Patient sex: M
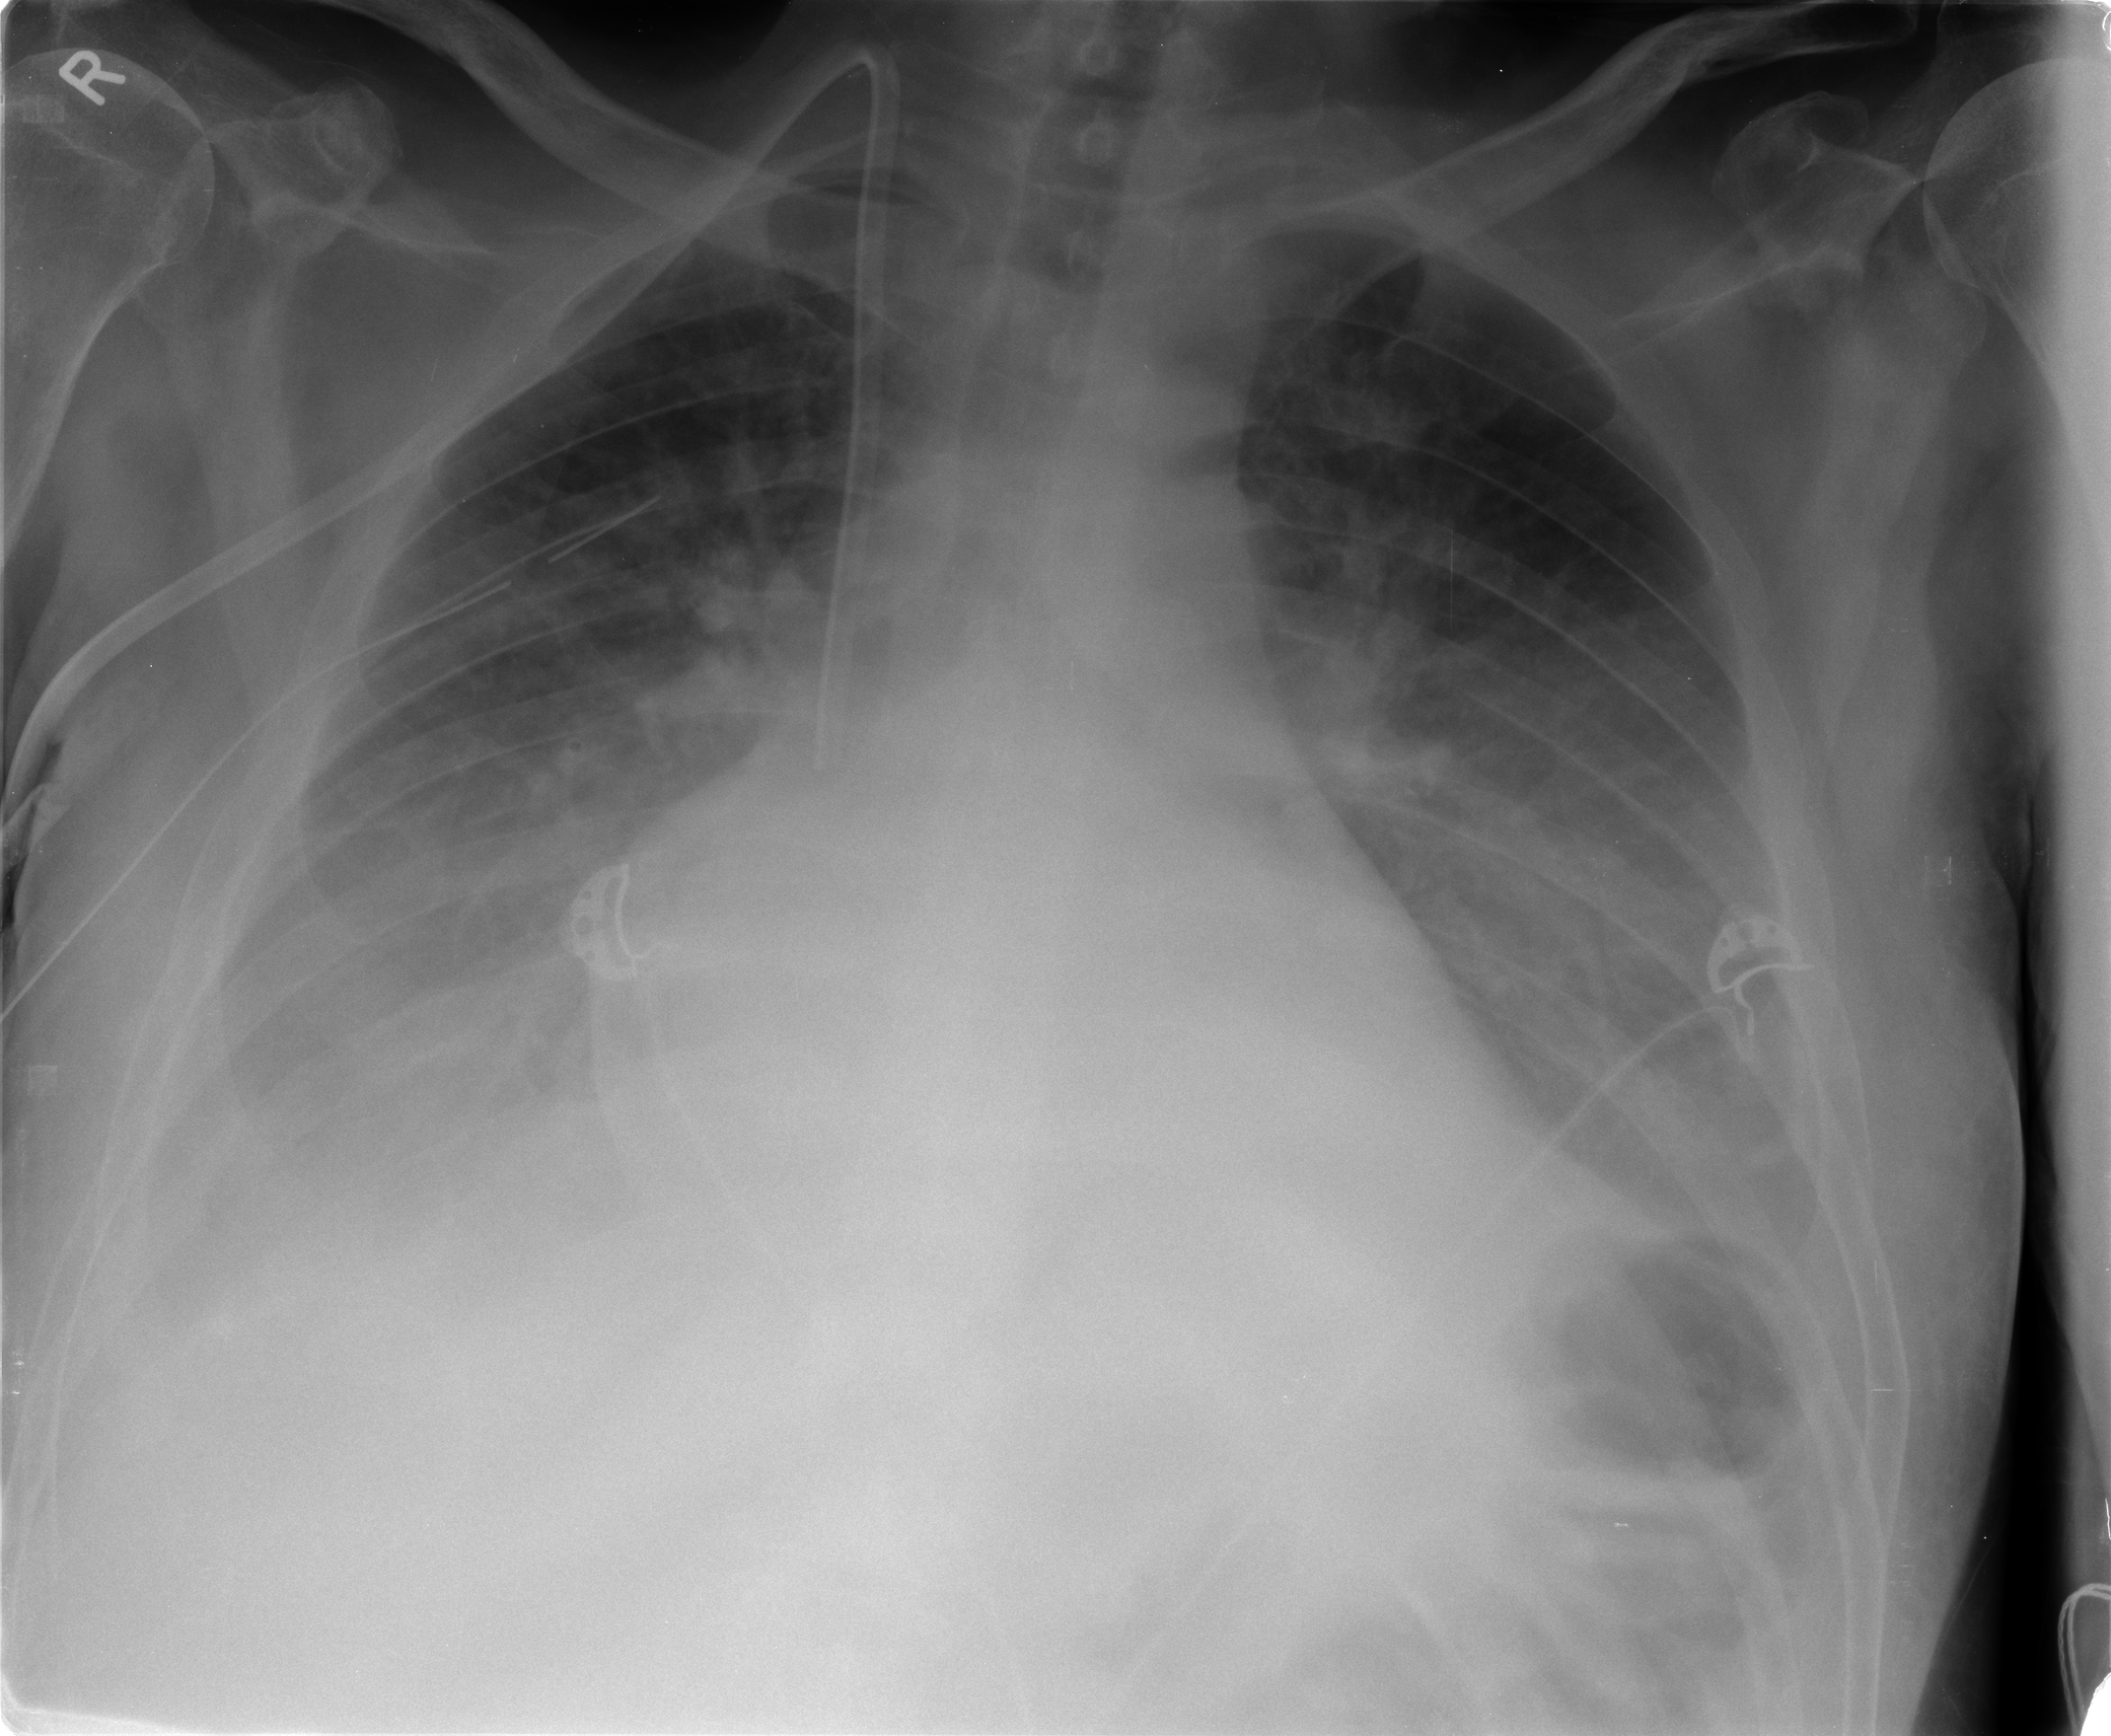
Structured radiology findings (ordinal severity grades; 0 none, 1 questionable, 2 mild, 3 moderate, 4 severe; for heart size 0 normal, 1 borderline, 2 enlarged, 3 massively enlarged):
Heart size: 2
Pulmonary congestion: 3
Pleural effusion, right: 3
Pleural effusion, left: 3
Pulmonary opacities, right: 2
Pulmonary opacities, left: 2
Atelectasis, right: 3
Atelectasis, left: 2